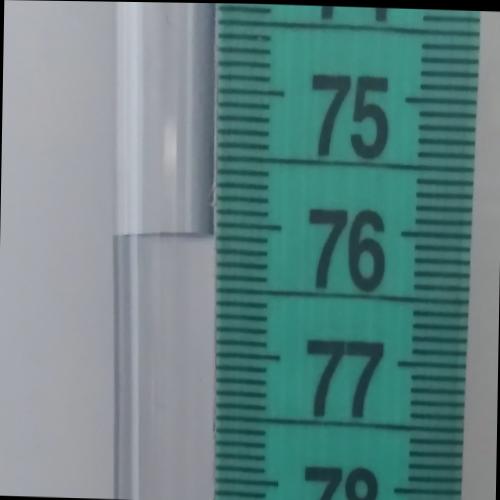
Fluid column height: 76.1 cm